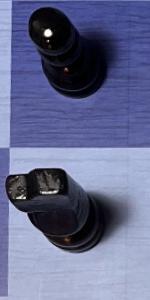
Label: Knight_Black